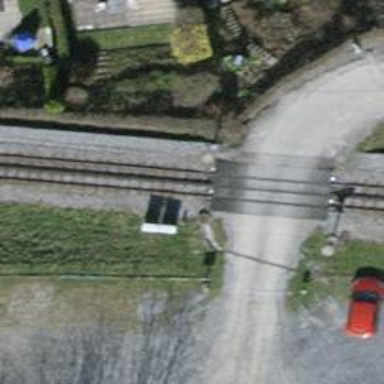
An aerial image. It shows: Railway signal.